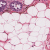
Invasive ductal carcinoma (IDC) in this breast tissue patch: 0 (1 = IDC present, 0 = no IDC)